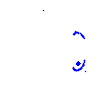
Particle: proton